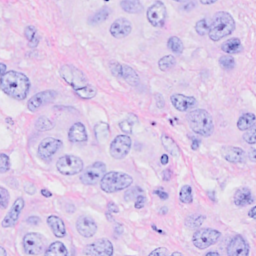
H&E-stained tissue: Breast